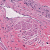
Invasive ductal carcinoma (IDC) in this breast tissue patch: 0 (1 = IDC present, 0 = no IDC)